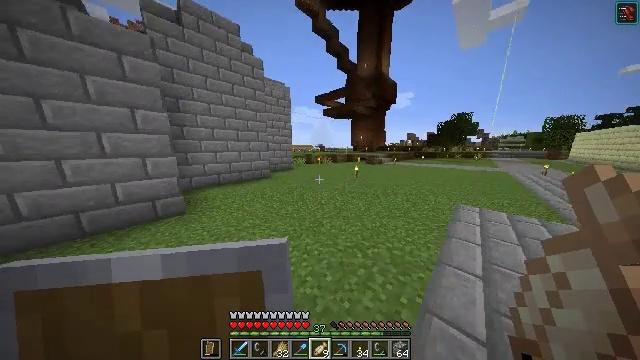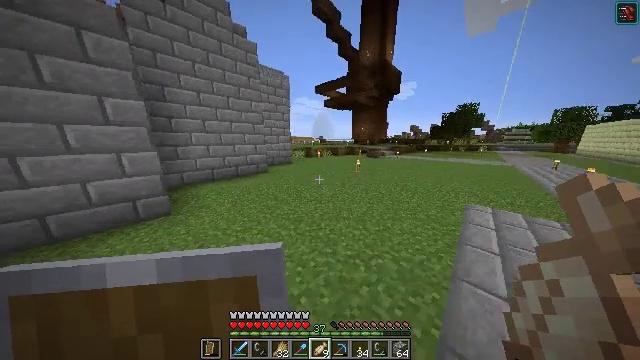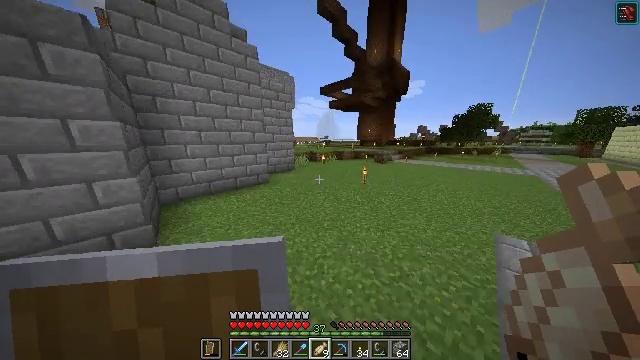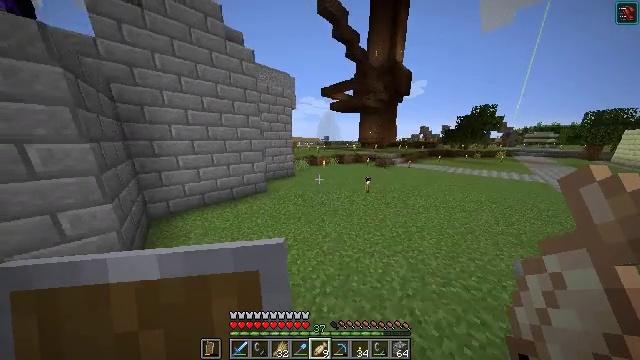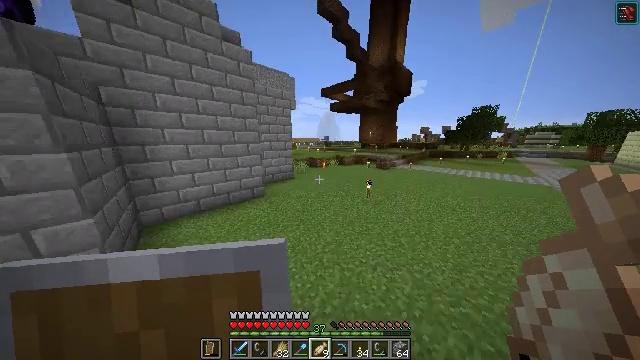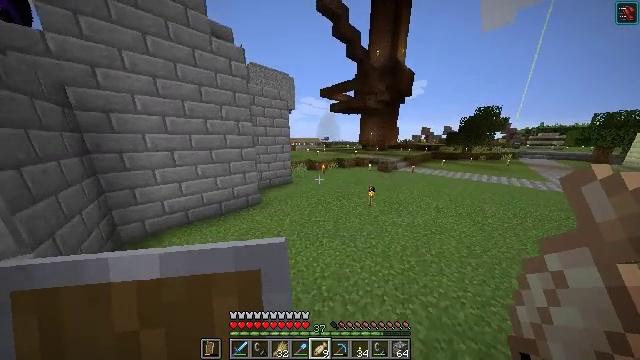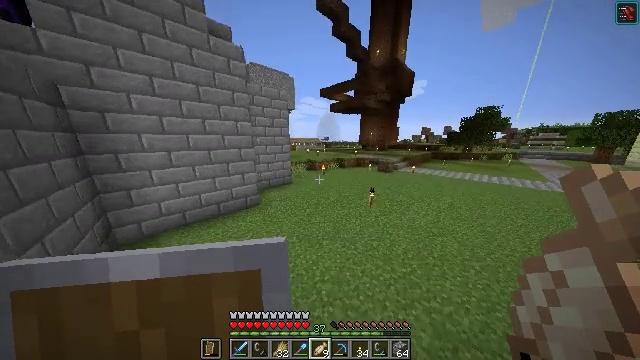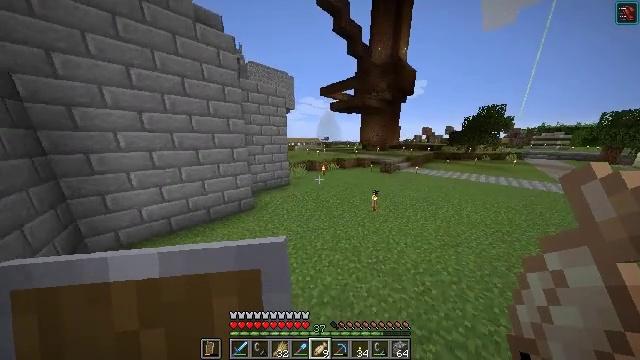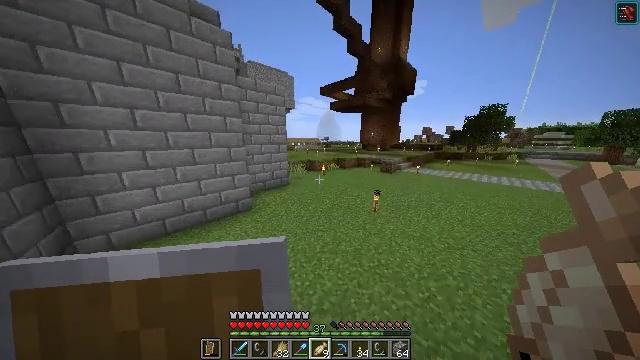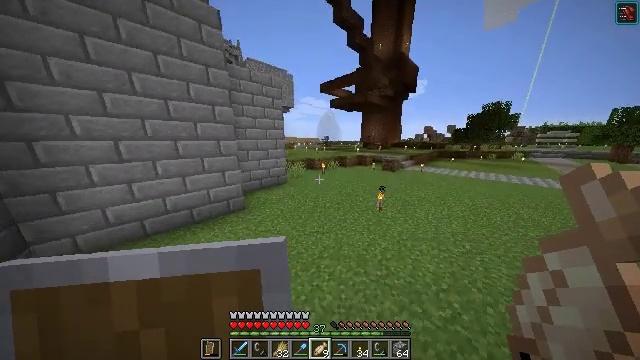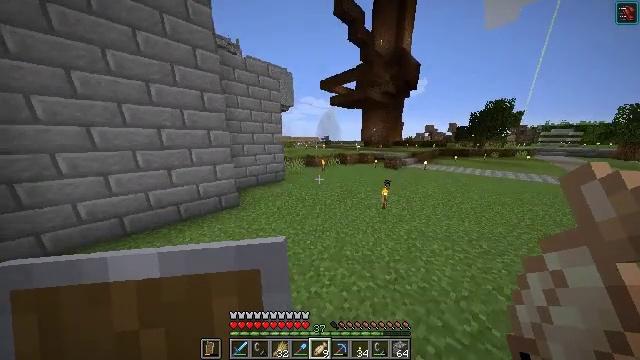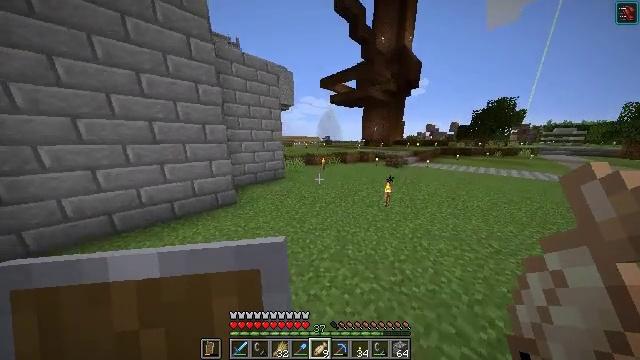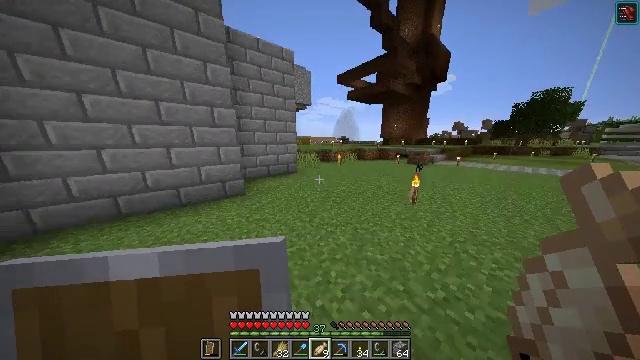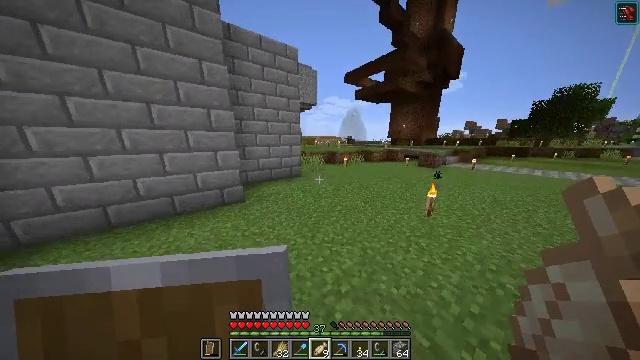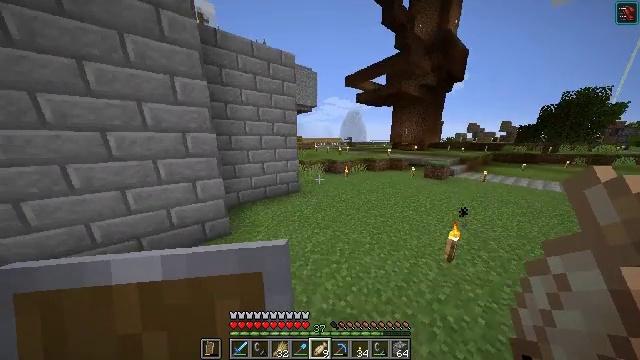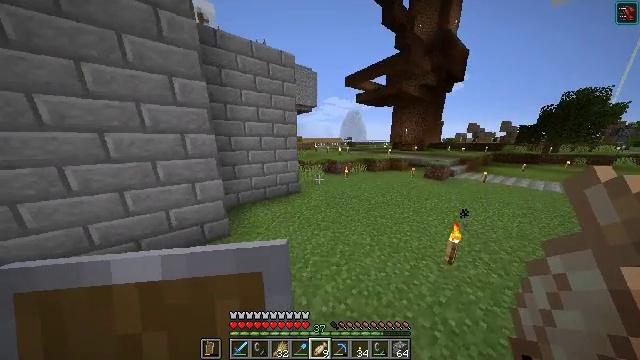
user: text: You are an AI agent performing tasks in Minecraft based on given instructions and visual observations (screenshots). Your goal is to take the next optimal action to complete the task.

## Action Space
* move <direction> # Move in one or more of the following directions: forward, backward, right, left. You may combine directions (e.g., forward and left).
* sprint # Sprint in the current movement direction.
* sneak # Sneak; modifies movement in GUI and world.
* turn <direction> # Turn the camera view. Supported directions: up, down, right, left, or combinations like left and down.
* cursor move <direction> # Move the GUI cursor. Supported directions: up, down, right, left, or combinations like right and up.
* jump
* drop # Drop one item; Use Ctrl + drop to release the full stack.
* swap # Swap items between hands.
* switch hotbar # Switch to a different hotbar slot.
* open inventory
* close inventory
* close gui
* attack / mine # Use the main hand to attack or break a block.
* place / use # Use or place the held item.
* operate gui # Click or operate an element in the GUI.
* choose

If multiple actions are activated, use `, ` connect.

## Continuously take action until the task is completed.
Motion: motion action
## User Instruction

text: Craft a polished blackstone.
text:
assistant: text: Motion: move forward, turn down, jump
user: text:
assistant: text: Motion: move forward, turn left, jump
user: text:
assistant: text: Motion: move forward, jump
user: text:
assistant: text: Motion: move forward, jump
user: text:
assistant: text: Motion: move forward, jump
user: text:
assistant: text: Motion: move forward, jump
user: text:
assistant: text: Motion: move forward, jump
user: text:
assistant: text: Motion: move forward, jump
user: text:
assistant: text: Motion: move forward, jump
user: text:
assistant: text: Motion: move forward, jump
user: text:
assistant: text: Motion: move forward, jump
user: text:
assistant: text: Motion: move forward, turn left, jump
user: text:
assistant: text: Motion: move forward, turn left, jump
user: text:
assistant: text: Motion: move forward, jump
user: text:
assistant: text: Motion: move forward, jump
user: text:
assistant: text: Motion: move forward, jump
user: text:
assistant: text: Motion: move forward, jump
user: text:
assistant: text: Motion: move forward, jump
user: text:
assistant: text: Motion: move forward, jump
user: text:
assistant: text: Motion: move forward, jump
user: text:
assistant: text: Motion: move forward, jump
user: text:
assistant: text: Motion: move forward, jump
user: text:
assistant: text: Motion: move forward, jump
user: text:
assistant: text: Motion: move forward, jump
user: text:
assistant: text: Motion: move forward, jump
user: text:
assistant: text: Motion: move forward, jump
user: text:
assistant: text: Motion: move forward, jump
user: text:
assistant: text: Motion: move forward, jump
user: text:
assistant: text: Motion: move forward, jump
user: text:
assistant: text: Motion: move forward